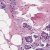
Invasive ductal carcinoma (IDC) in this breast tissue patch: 1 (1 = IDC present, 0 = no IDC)